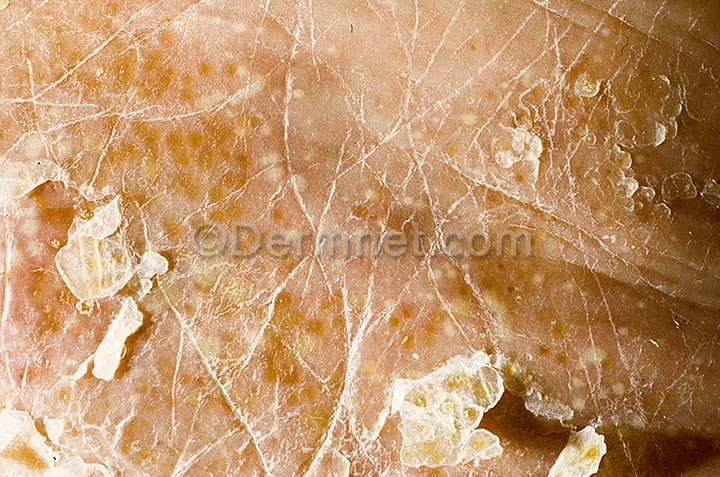
Disease: Eczema Photos